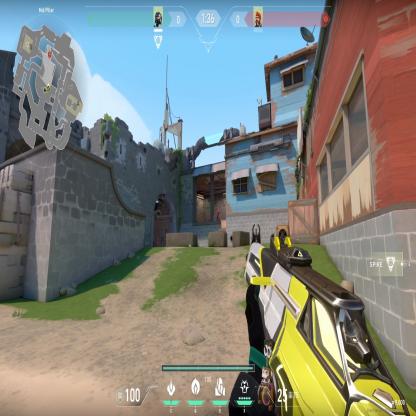
Label: enemy